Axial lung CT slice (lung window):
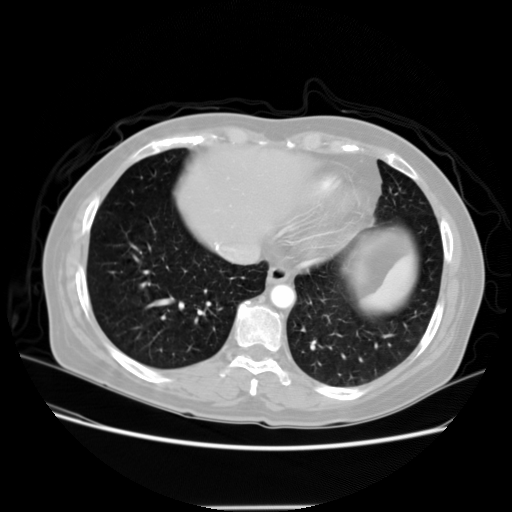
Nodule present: no